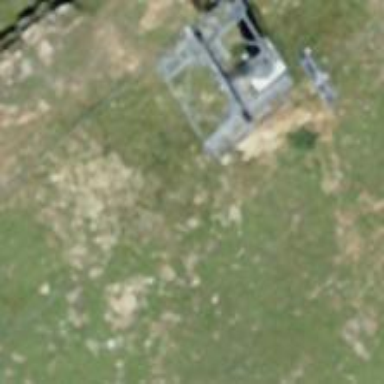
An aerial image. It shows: Pylon for aerialway.